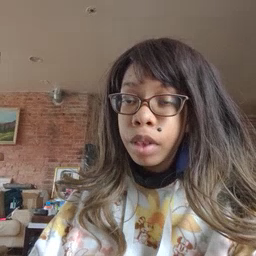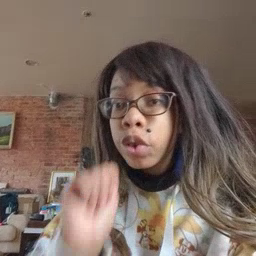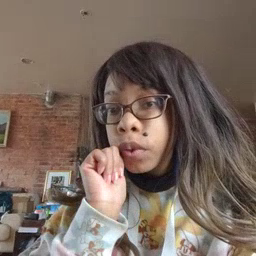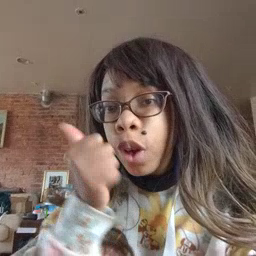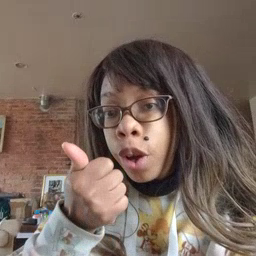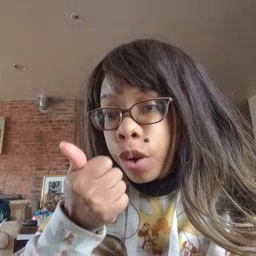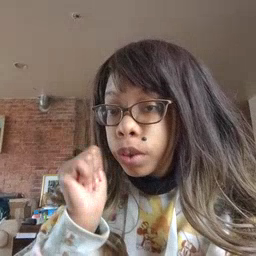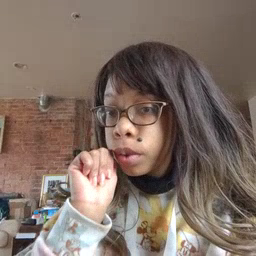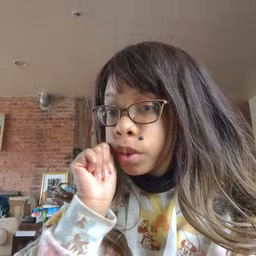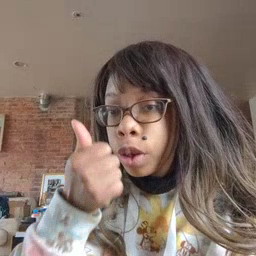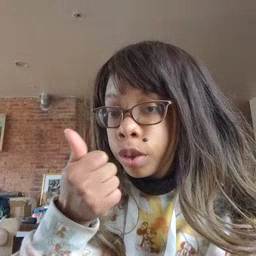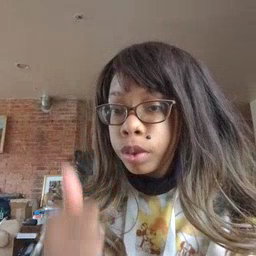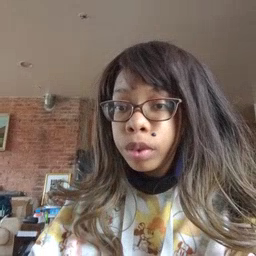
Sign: tomorrow